Field crop: maize
Growth stage: 1
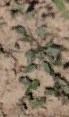
Species: convolvulus